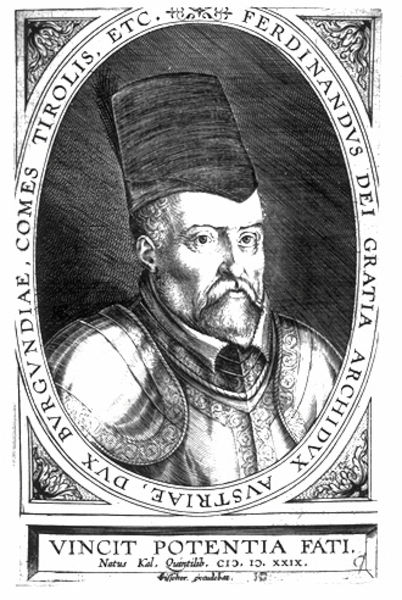
Titel: Bildnis des Erzherzogs Ferdinand II. von Österreich
Künstler: Claes Jansz (1586) Visscher
Institution: (Seriendruck)
Schlagwörter: kopf, mann, weiß, grau, hut, ohr, profil, schwarz, blick, haube, ornament, bart, kappe, mütze, augen, gesicht, kragen, rahmen, bildnis, hals, portrait, porträt, brustbild, renaissance, schulter, oval, kopfbedeckung, schrift, grafik, bischof, inschrift, ornamente, buch, medaillon, religion, druck, stich, dreiviertel, illustration, text, soldat, offizier, ritter, fürst, rüstung, österreich, ferdinand, hubi, emblem, kupferstich, tirol, sultan, latein, umschrift, kuperstich, höppl, reformation, fez, seriendruck, burgund, erzherzog, kupfersicht, burgunf, mann kupferstich porträt mütze bart, rüstung schrift, dank gottes